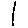
Label: line